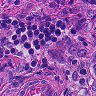
Metastatic tissue present: yes